Field crop: maize
Growth stage: 1
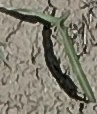
Species: sorghum